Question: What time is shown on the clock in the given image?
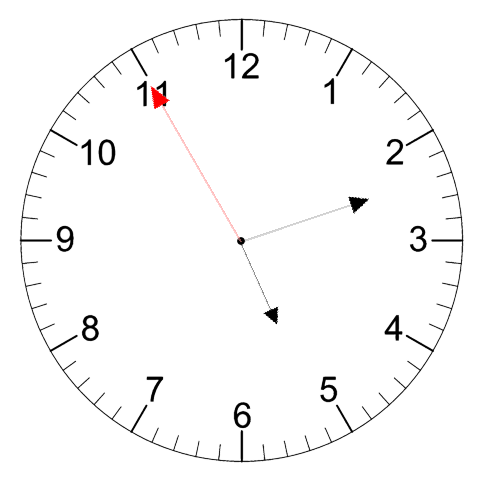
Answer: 05:11:55